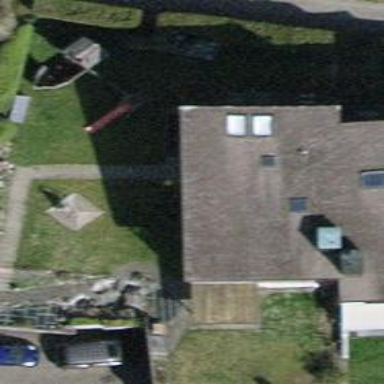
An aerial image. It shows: Terrace building.